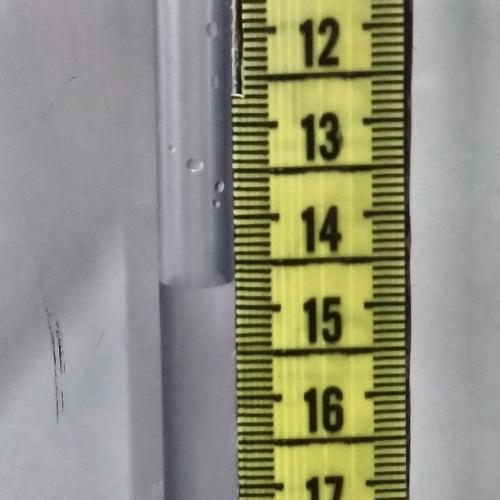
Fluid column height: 14.7 cm